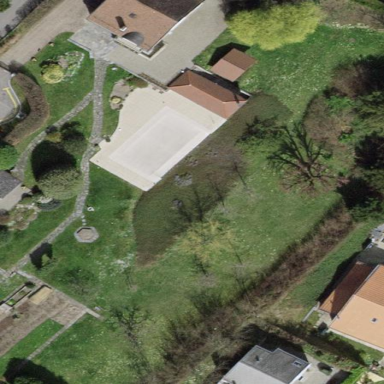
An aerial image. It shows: Garden surrounded by fence.